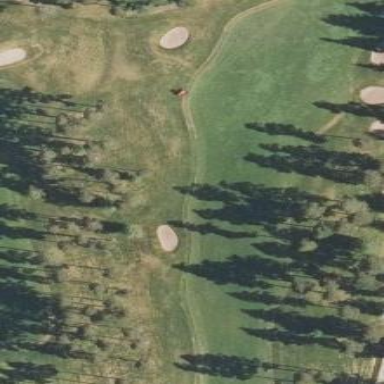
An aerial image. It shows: Grassy area designated as golf fairway.